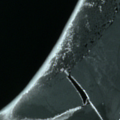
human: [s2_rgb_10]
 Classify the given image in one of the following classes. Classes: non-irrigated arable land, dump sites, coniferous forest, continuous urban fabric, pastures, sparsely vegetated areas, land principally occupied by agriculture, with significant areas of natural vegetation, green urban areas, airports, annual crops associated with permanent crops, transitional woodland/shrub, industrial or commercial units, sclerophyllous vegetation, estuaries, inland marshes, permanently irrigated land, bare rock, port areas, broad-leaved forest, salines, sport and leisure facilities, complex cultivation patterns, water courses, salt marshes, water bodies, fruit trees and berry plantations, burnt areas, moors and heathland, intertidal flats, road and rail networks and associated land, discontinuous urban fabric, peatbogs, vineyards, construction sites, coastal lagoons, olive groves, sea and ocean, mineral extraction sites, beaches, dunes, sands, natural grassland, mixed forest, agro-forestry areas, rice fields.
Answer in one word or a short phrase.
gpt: sea and ocean